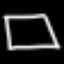
Label: square